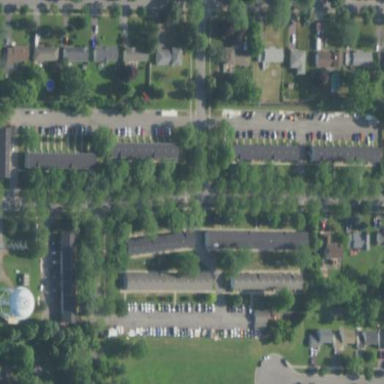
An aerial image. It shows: Residential area consisting of condominiums.